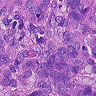
Metastatic tissue present: yes